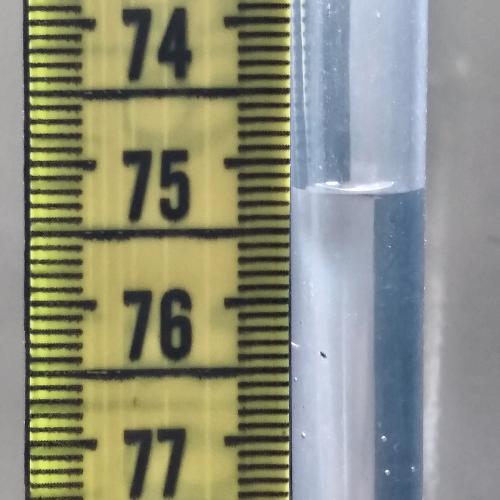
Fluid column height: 75.2 cm